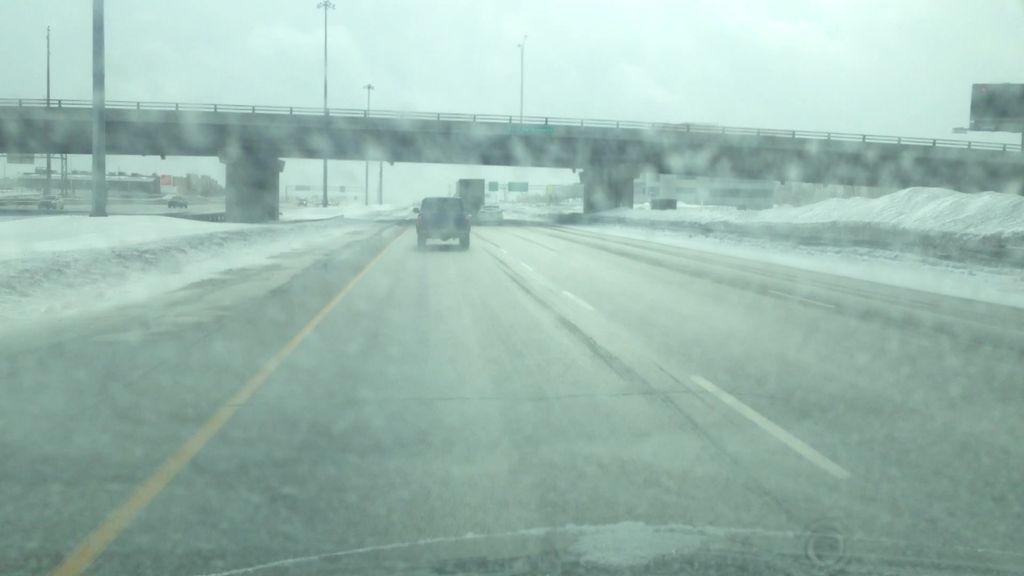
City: montreal